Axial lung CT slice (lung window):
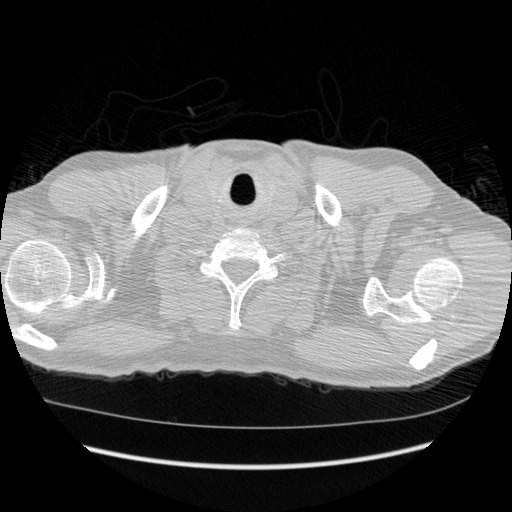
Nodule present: no